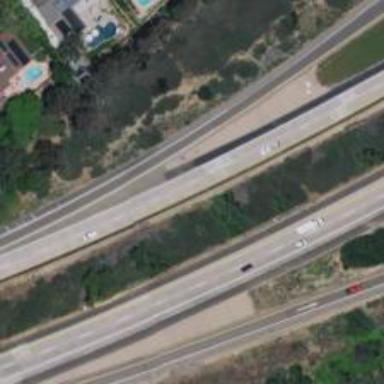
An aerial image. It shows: Motorway.